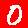
Digit: 0